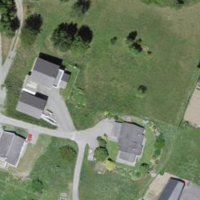
EUNIS habitat code: 55
Species observed at this site:
Medicago sativa